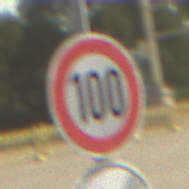
Verkehrszeichen: Geschwindigkeit100
Zusatzzeichen unten: EndeUeberholverbotKraftfahrzeuge
Umgebung: Outdoor, Suburban
Tageszeit: MorningAfternoon
Wetter: Clear
Licht: Natural
Jahreszeit: NotSpecified
Kontrast: HighContrast